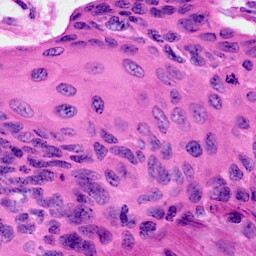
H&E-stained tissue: Cervix